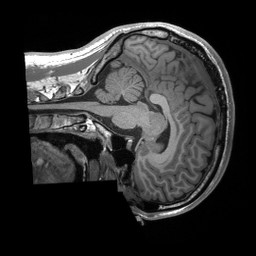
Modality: T1w
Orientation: sagittal
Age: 22
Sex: male
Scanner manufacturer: siemens
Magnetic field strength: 3 T
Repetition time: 2.4 s
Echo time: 0.00224 s